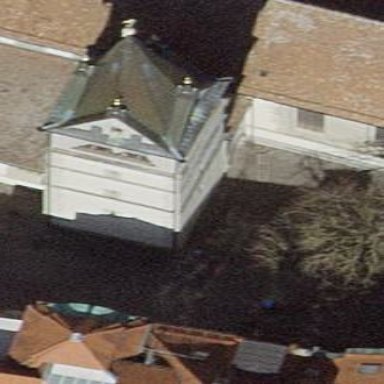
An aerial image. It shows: Pyramidal white bell tower with dark gray roof.